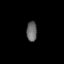
Tissue: lung
Cell type: Epithelial cells
Senescence score: 0.1044
Nuclear area (px): 205
Mean DAPI intensity: 103.244